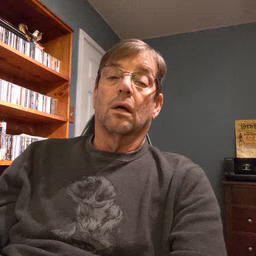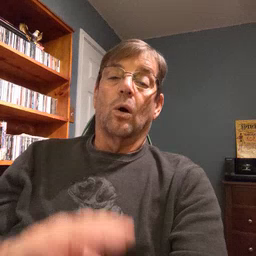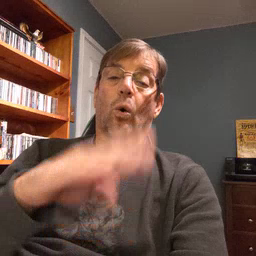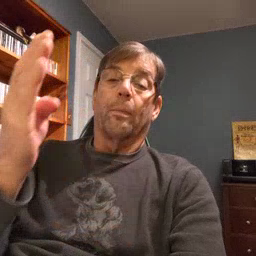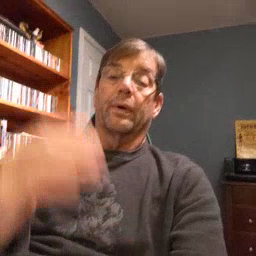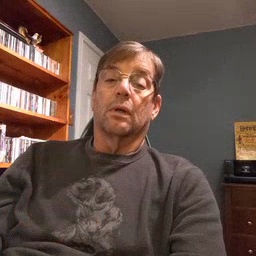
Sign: open